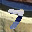
Label: 7